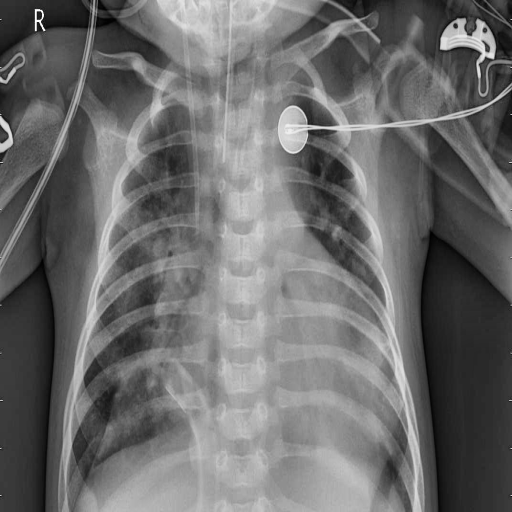
Finding: PNEUMONIA